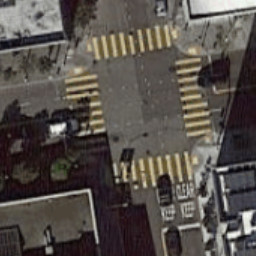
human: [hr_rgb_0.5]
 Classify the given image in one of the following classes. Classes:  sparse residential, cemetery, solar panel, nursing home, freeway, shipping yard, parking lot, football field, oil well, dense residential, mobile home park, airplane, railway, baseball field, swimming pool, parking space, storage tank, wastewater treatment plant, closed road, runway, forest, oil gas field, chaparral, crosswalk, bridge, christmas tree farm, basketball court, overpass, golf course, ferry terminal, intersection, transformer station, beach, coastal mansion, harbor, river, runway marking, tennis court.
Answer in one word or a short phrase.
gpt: crosswalk